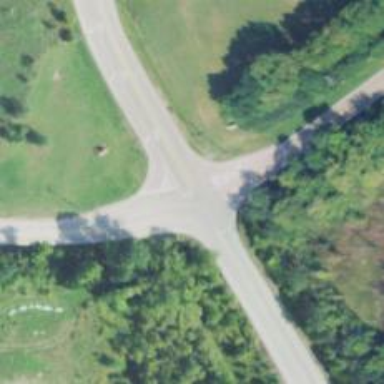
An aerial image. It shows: Solid stop line on the road marking.